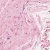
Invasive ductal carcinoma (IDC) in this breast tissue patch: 0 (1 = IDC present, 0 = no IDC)